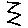
Label: zigzag